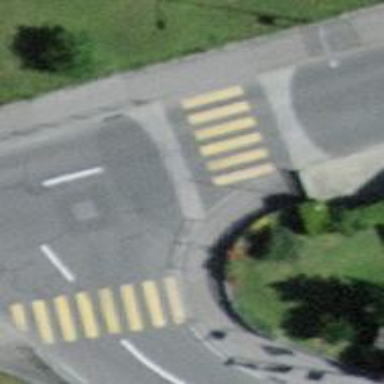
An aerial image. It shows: Uncontrolled crossing on the road.